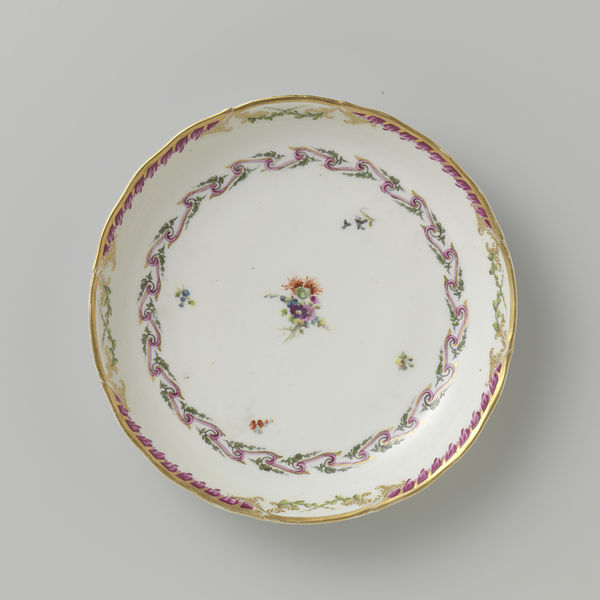
Titel: Schaal, rond en diep, behorend bij een servies versierd met geslingerd lintmotief met bladertakken, bloemboeketten en gestrooide bloemtakken
Künstler: Manufactuur Oud-Loosdrecht
Standort: Amsterdam
Institution: Rijksmuseum
Schlagwörter: assiette, porcelaine, fleur, bouquet, plat, dorure, rond, frise, droure